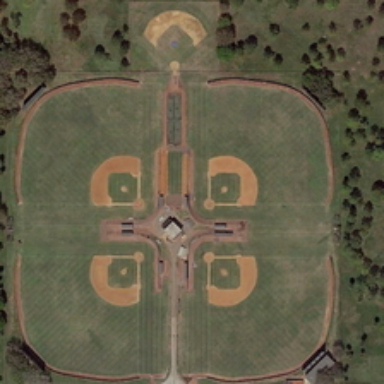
Four baseball fields are surrounded by many green trees and meadows .